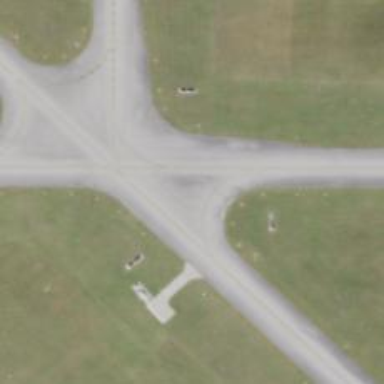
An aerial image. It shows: View of taxiway at the airport.